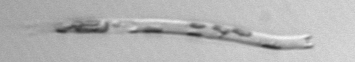
Label: Eucampia_morphytype1